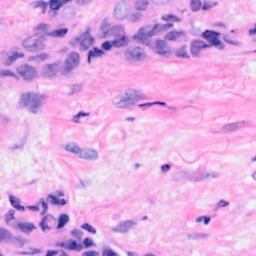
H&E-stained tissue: Breast